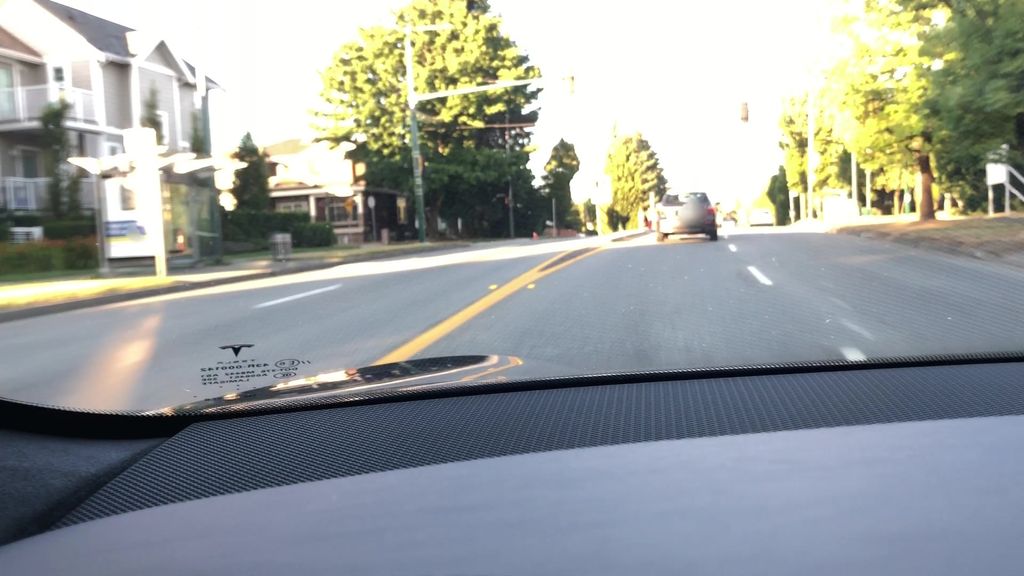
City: vancouver